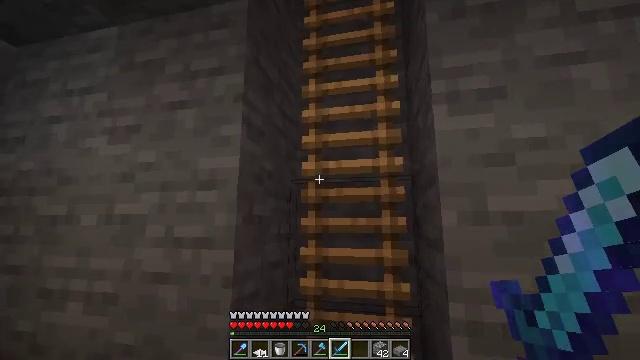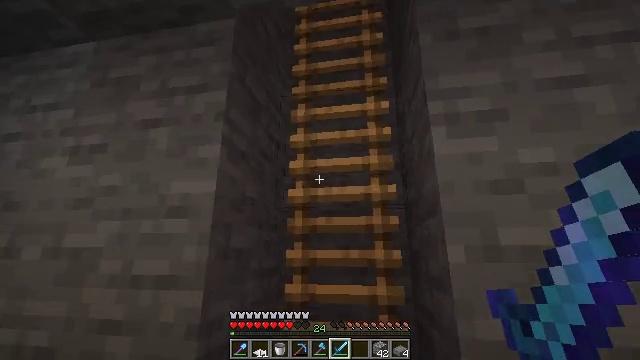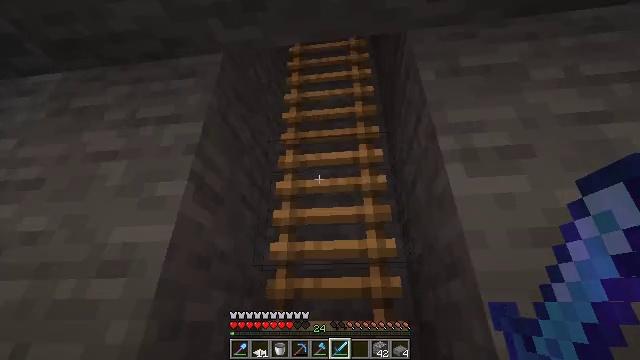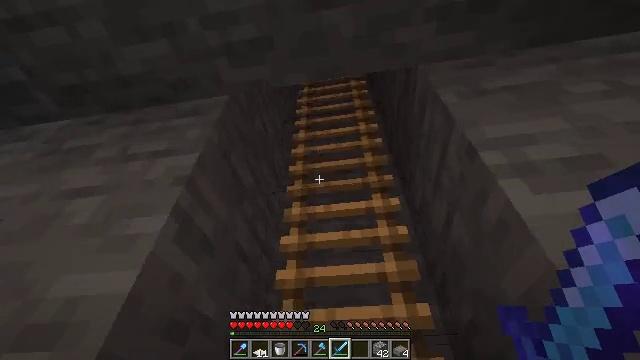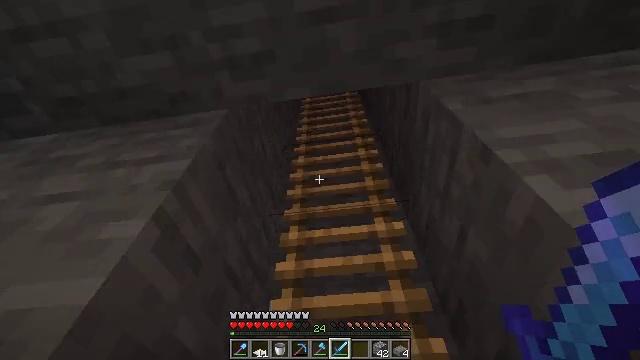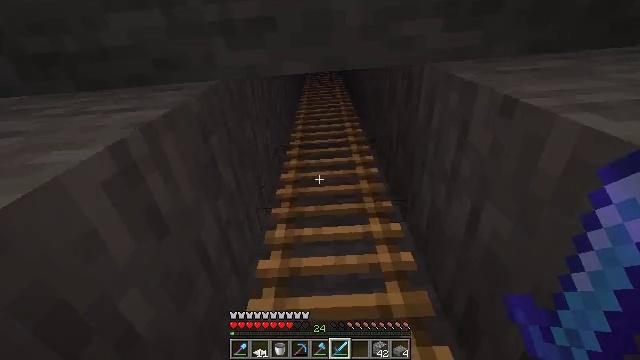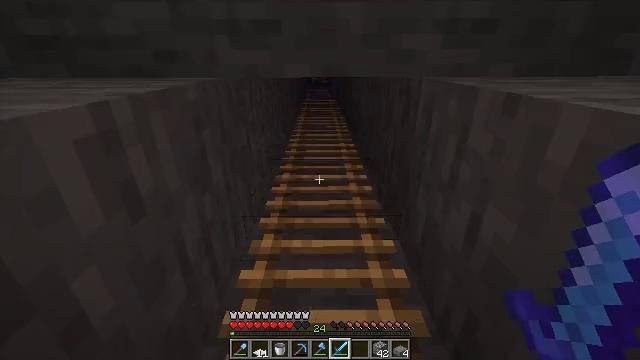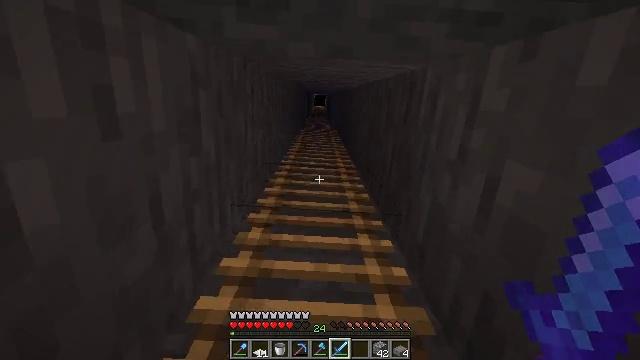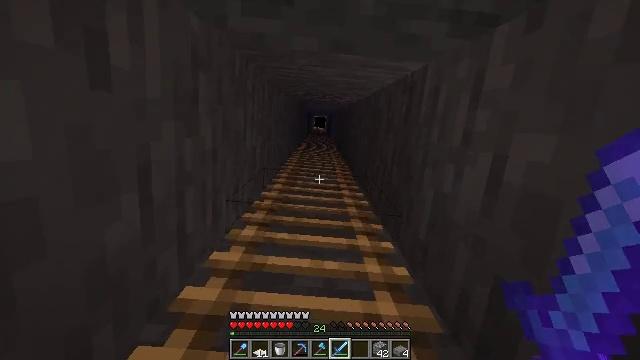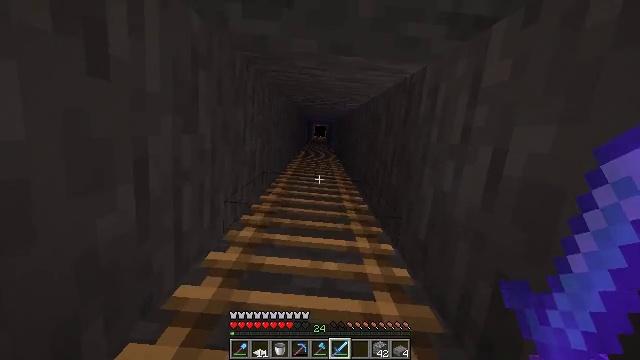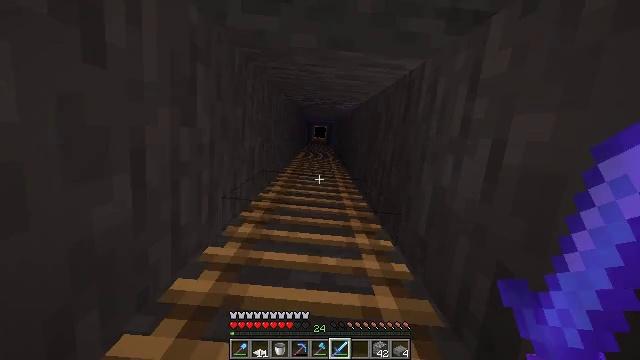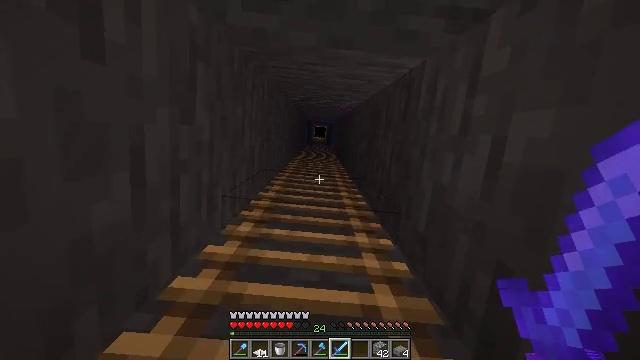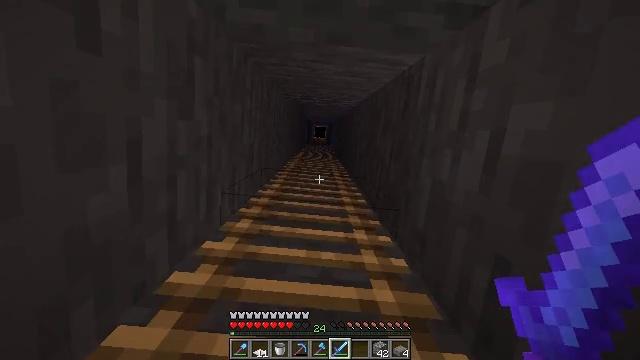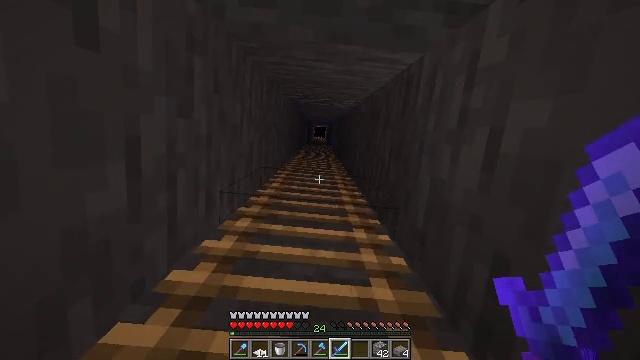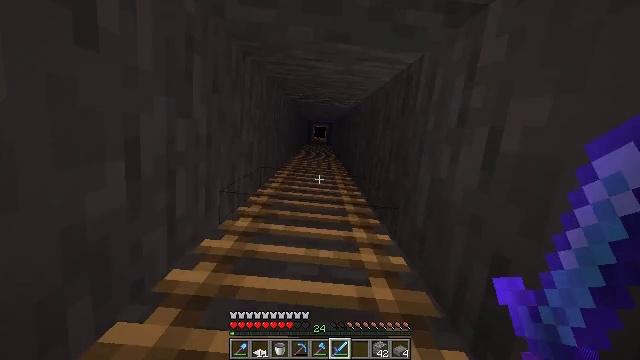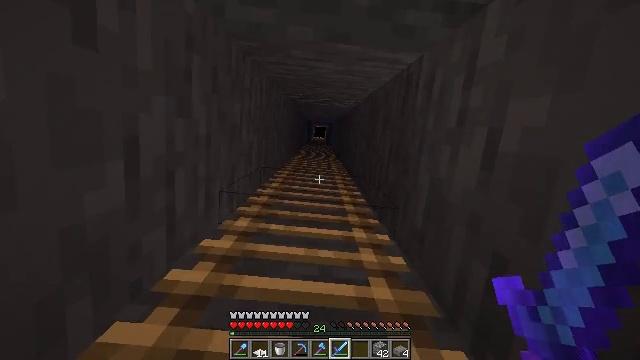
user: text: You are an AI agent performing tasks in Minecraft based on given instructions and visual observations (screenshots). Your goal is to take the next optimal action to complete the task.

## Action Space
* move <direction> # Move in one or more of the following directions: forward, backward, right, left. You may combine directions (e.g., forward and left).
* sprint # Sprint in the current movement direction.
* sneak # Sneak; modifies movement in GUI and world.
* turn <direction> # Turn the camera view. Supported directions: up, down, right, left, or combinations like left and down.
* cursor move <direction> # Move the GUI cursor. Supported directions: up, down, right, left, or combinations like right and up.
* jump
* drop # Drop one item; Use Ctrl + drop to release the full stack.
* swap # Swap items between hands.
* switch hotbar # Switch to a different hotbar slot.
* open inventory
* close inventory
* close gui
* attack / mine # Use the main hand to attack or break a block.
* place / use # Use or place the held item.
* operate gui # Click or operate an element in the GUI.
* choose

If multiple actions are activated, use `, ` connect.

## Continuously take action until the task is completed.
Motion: motion action
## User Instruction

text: Open a crafting table to craft an iron trapdoor.
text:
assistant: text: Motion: move forward, turn right and up
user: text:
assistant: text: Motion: move forward, turn right and up
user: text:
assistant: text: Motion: move forward, turn left and up
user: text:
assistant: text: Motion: move forward, turn up
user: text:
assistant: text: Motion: move forward, turn right and up
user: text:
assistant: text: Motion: move forward, turn right and up
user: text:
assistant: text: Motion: move forward, turn right and up
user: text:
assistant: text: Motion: turn right and up
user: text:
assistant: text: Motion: turn up
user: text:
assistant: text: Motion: no_op
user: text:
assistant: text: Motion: no_op
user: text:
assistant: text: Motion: no_op
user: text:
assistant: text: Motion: no_op
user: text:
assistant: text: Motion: no_op
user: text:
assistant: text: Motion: no_op
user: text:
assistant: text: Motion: no_op
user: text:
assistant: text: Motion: no_op
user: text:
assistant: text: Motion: no_op
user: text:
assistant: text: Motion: turn right and down
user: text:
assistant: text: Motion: turn right and down
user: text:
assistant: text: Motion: turn right and down
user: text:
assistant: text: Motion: turn right and down
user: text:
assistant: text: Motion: turn right and down
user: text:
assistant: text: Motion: turn right and down
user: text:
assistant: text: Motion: turn right and down
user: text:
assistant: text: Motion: turn down
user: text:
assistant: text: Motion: no_op
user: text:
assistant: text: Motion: turn right
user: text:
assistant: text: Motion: no_op
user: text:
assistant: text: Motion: no_op